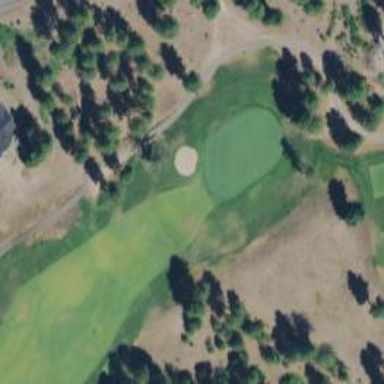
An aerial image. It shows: Golf hole.